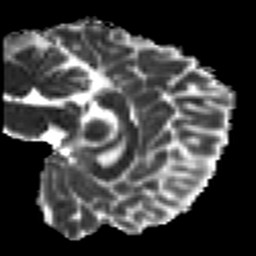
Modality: MD
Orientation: sagittal
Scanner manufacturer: siemens
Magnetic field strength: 3 T
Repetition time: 7.8 s
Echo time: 0.09 s